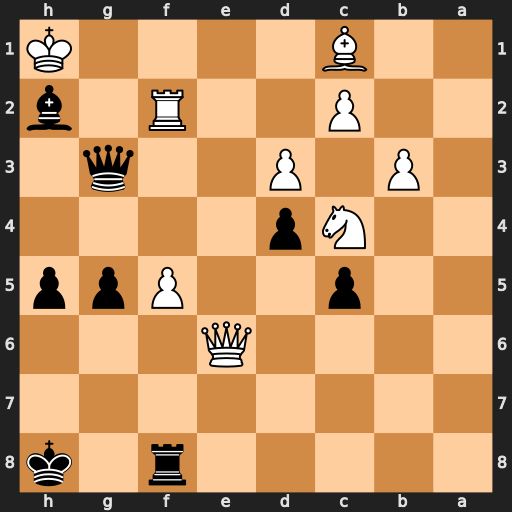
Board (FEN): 5r1k/8/4Q3/2p2Ppp/2Np4/1P1P2q1/2P2R1b/2B4K
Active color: b
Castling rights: -
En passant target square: -
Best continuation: Qg1#